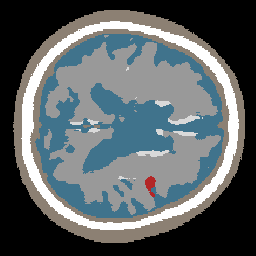
Label: lesion